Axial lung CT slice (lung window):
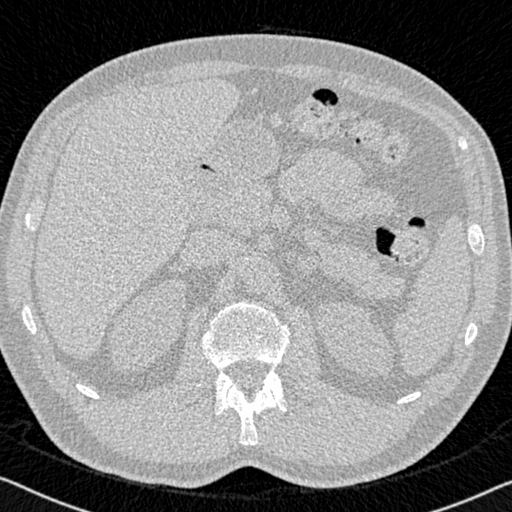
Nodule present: no